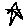
Label: star